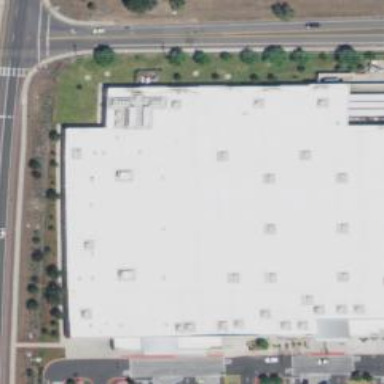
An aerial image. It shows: Supermarket building.